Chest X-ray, AP view. Patient: 67 years old, sex M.
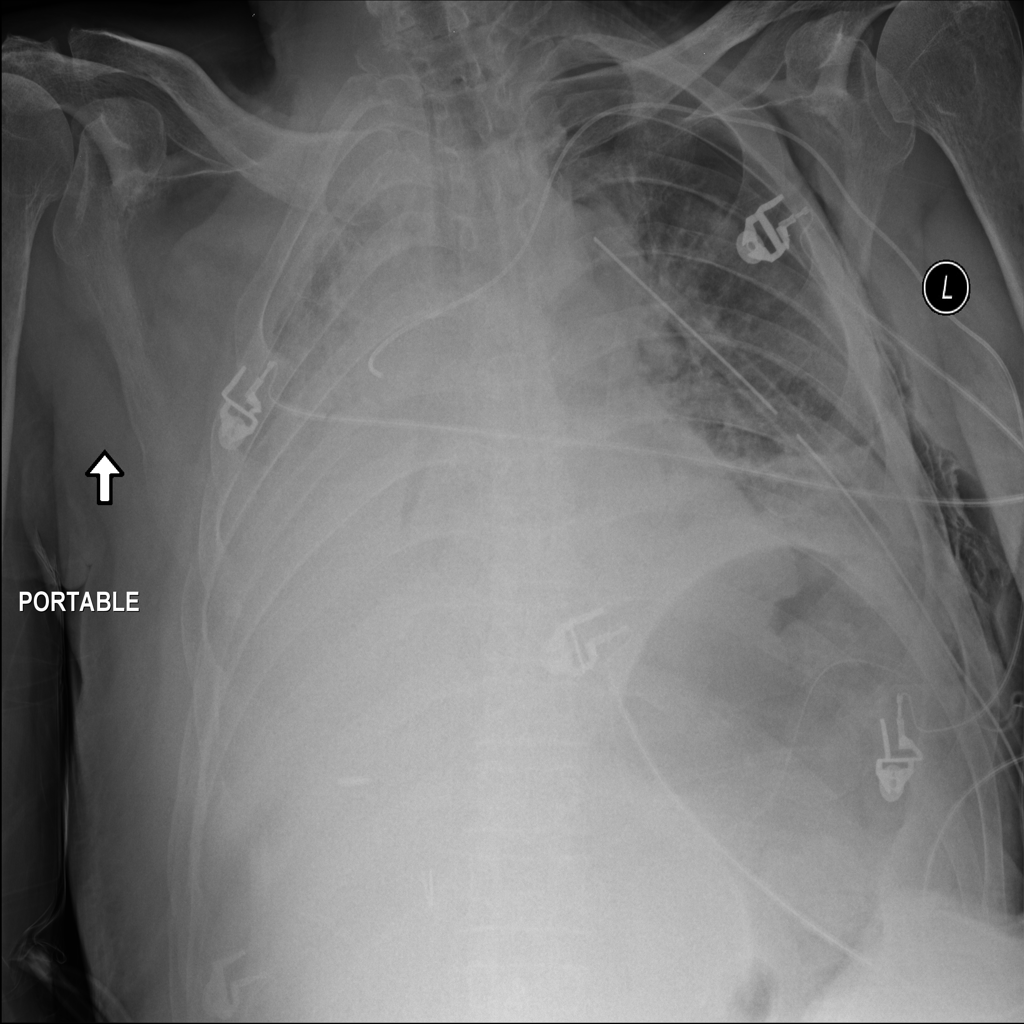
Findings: Emphysema, Pneumothorax